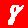
Digit: 8